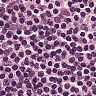
Metastatic tissue present: no